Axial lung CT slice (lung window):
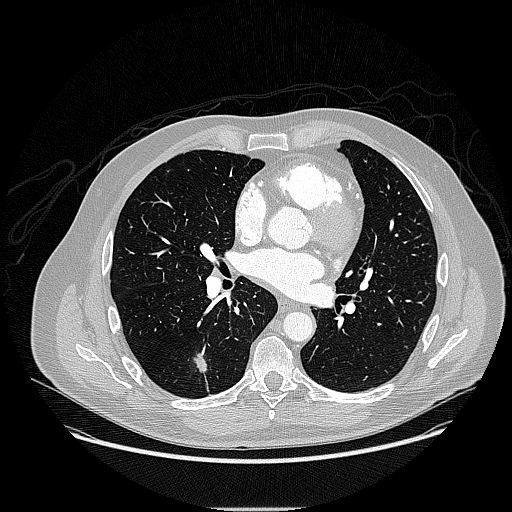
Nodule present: yes
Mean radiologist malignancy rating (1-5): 3.75